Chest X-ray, AP view. Patient: 43 years old, sex M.
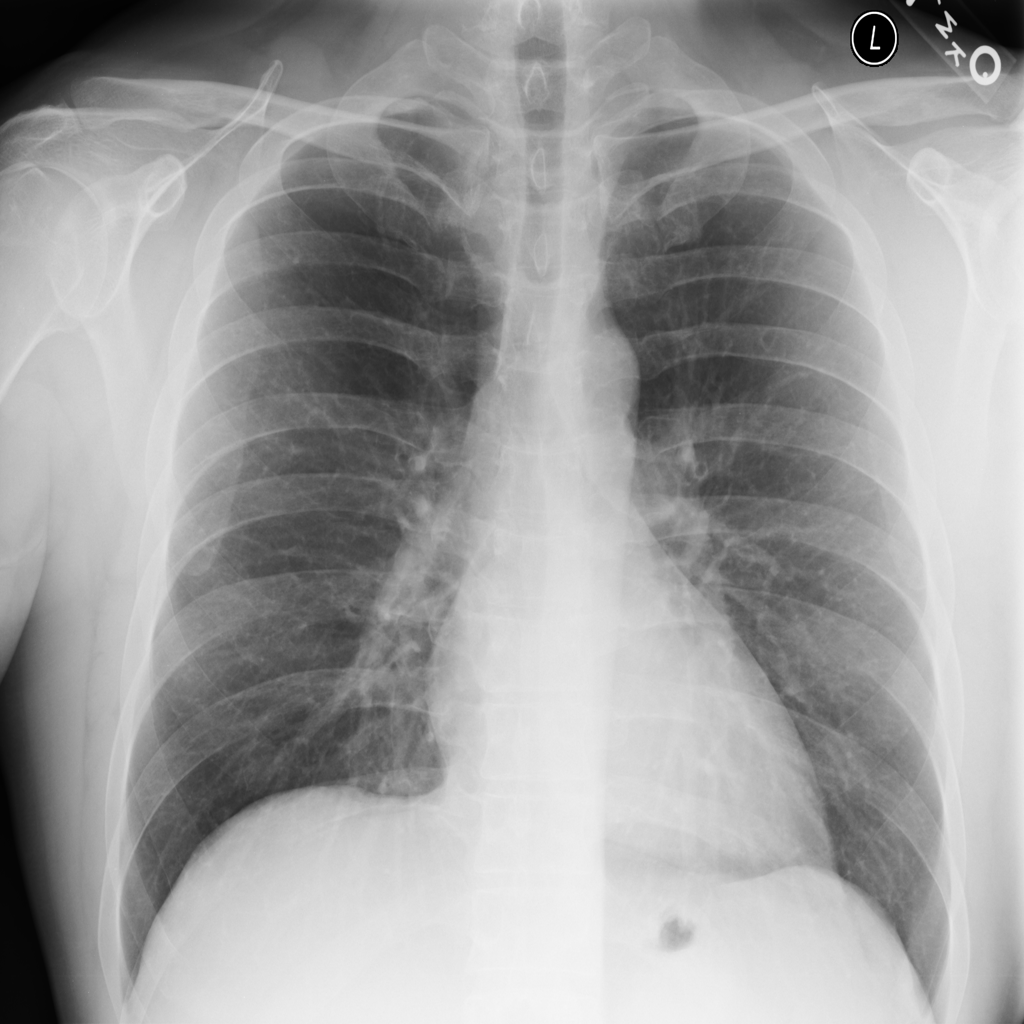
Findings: No Finding